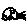
Label: car